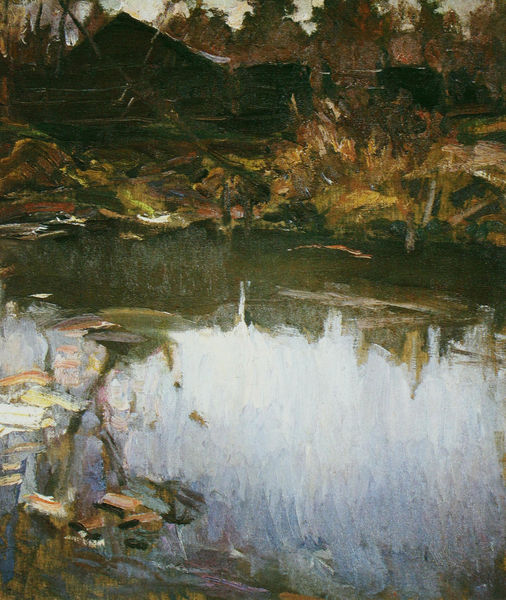
Titel: Landschaft mit einem See
Künstler: Abram Jefimowitsch Archipow
Standort: St. Petersburg
Institution: Russisches Museum
Schlagwörter: baum, blau, blätter, gemälde, himmel, laub, meer, wasser, weiß, aquarell, baumstämme, bäume, fluss, gelb, grün, impressionismus, landschaft, ocker, see, teich, ufer, blumen, braun, hell, holz, schwarz, ölbild, dach, gras, haus, wiese, zaun, beige, bild, spiegel, öl, bach, baumstamm, gräser, häuser, kalt, schilf, spiegelung, büsche, gebüsch, gewässer, hütte, pastos, pflanzen, rosa, wald, boot, pfütze, schiff, warm, farben, modern, tag, herbst, hütten, böschung, ölgemälde, steg, duktus, monet, still, striche, oberfläche, moos, lichtung, sumpf, pinsel, verschwommen, holzhütte, tümpel, seerosen, morast, überschwemmung, seerose, wasserspiegel, fische, verfallen, schilff, fer, spiegeung